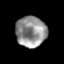
Tissue: prostate
Cell type: T cells
Senescence score: 0.3561
Nuclear area (px): 911
Mean DAPI intensity: 145.414